Question: First of all, no: this question is about the (yet) ugly transition of the lines (I might open another one for that, though..).
I'm displaying data in line charts and the user can select the time horizon. The x-axis then correspondingly transitions so as to fit to the changed time horizon. In attached image, e.g., the time horizon was 1 week and then I switched to 4 weeks. The number of ticks on the x-axis increases from 7 to 28, correspondingly.
Question: As you can see, the additional dates fly in from the left and they are being animated far far outside the container.
Any ideas?
Right now, the transition works probably in the most simple way it could:
'''
// format for x-axis
var xAxis = d3.svg.axis()
.scale(x)
.orient("bottom")
.tickFormat(d3.time.format("%d.%m"))
.ticks(d3.time.days, 1)
.tickSubdivide(0);
// Update x-axis
svg.select(".x")
.transition()
.duration(500)
.call(xAxis);
'''

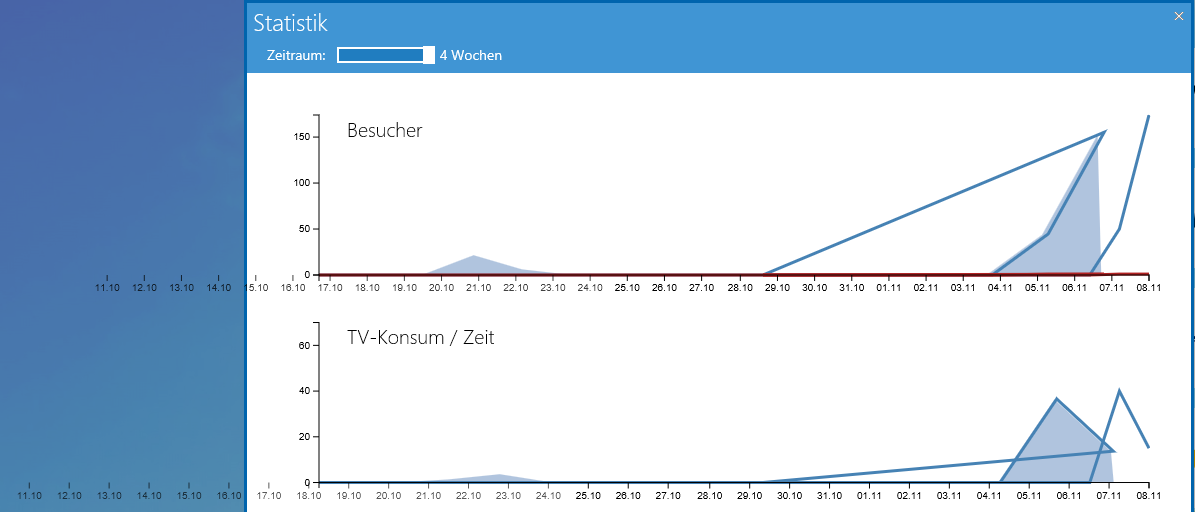
Answer: It could work if you set CSS rule
'''
overflow:hidden
'''
for part of page which contains the chart.